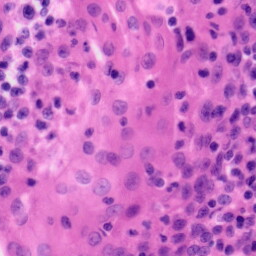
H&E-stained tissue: Tonsil